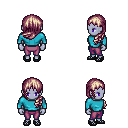
a pixel art fantasy rpg character, female body template, dark elf, purple skin, teal long-sleeve shirt, magenta pants, white blonde left-swept hairstyle, ghillies, four views (front, back, left, right), 2x2 character sprite sheet, small pixel art, hard edges, no anti-aliasing